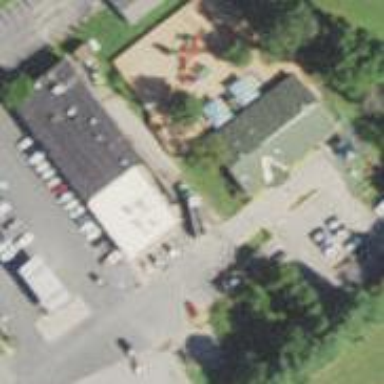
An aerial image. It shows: Convenience shop.